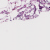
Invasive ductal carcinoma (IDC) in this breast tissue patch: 0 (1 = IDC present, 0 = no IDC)